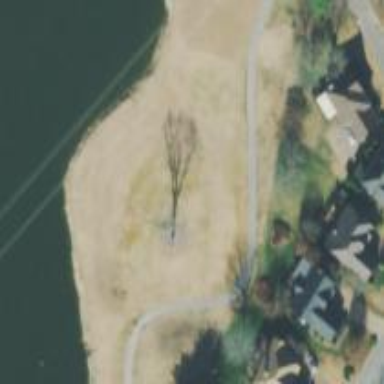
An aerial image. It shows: Golf fairway surrounded by grass.